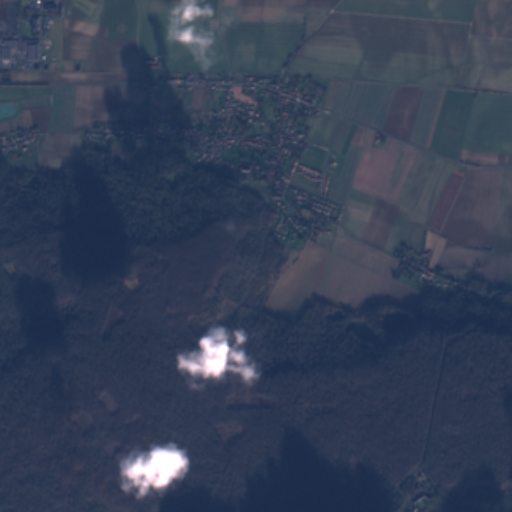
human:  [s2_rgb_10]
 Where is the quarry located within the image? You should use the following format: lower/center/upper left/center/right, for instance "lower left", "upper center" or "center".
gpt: The quarry is located in the center left of the image.
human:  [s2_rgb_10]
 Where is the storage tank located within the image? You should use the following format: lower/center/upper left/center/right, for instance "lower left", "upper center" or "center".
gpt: The storage tank is located in the upper left of the image.
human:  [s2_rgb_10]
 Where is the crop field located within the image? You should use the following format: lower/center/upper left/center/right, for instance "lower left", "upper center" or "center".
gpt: There is no crop field in the image.